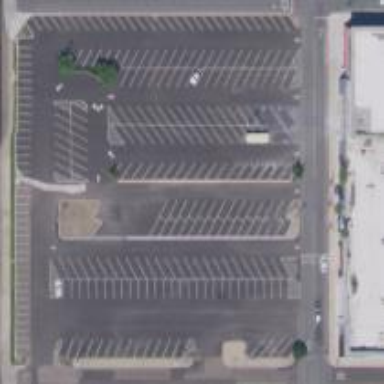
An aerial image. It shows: Car rental facility.